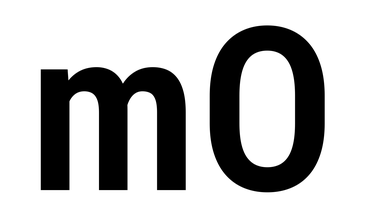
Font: Roboto_Condensed_SemiBold